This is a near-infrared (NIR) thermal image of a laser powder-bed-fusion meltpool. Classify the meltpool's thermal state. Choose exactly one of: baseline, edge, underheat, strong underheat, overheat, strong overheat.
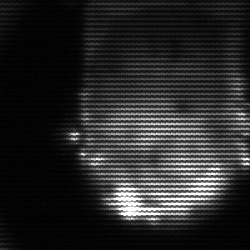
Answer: baseline